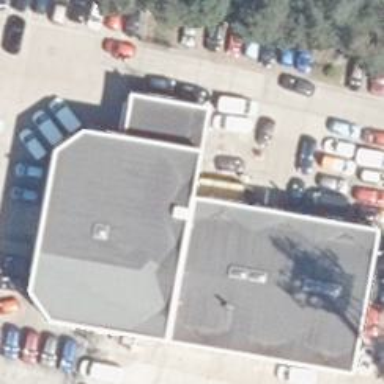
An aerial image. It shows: Shop that sells cars.